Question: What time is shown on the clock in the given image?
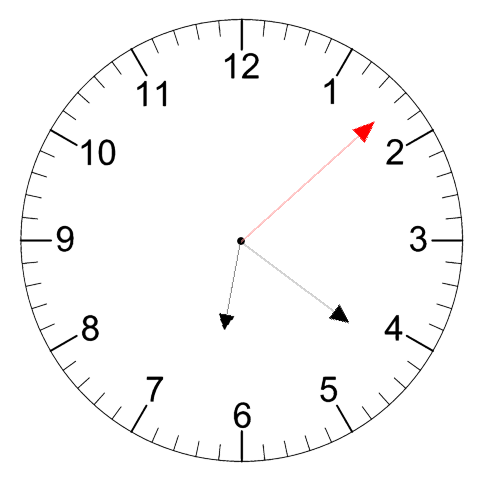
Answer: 06:21:08